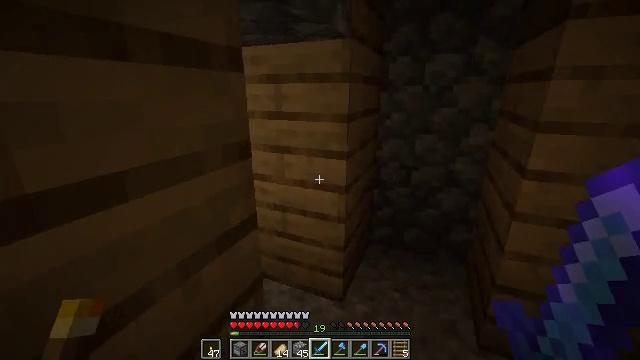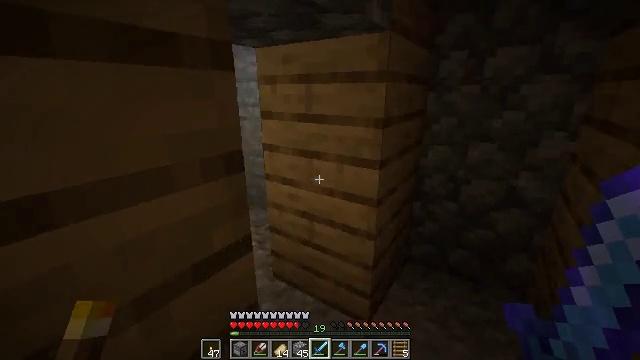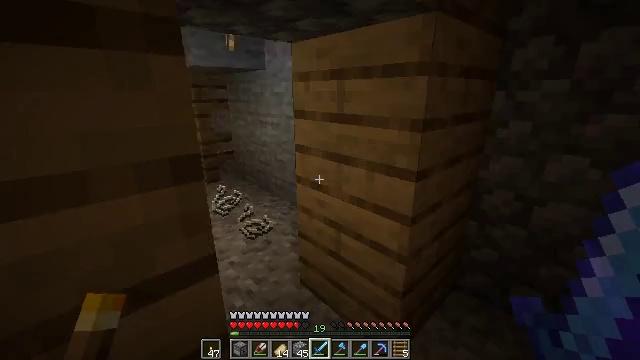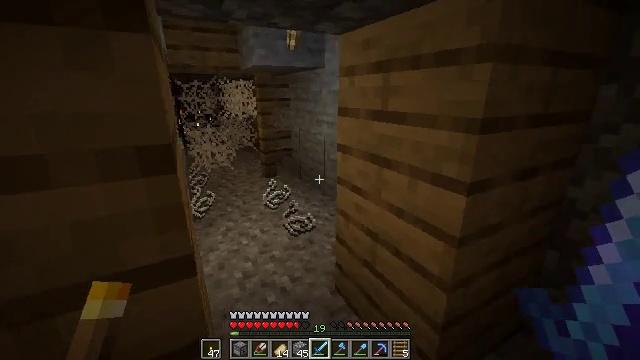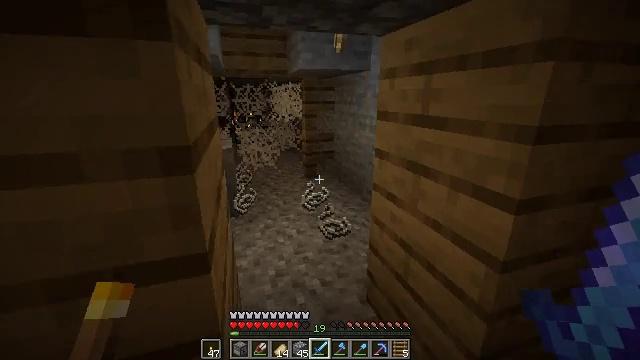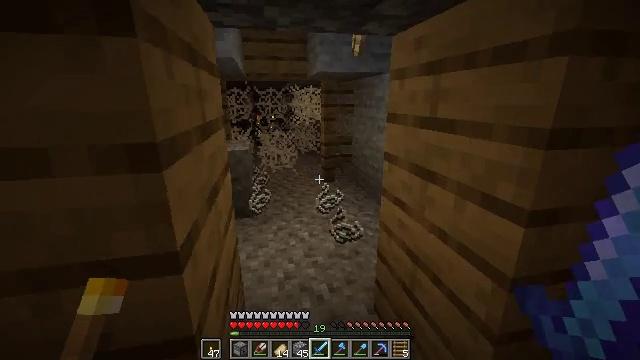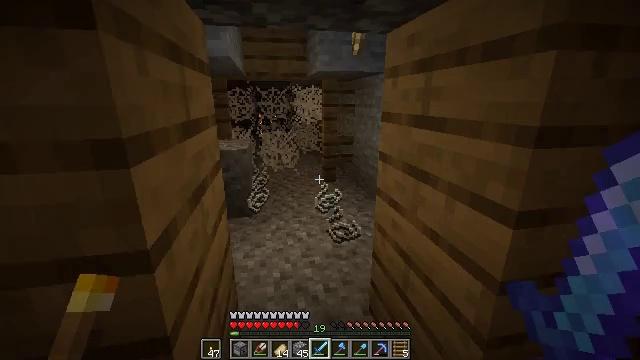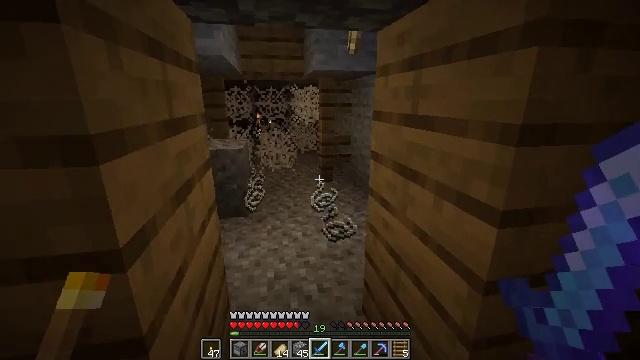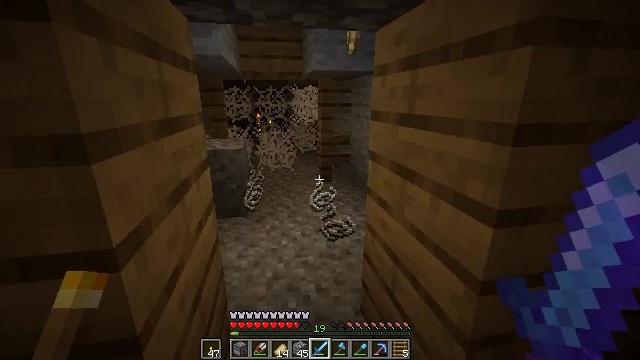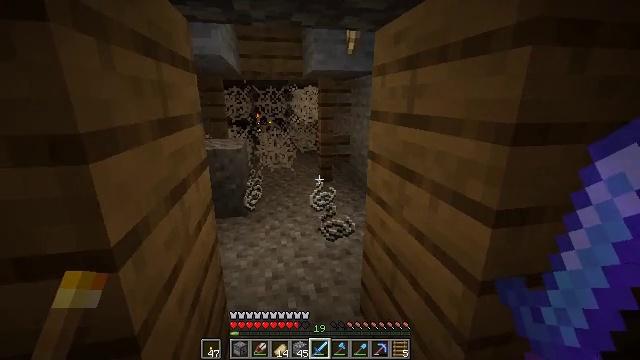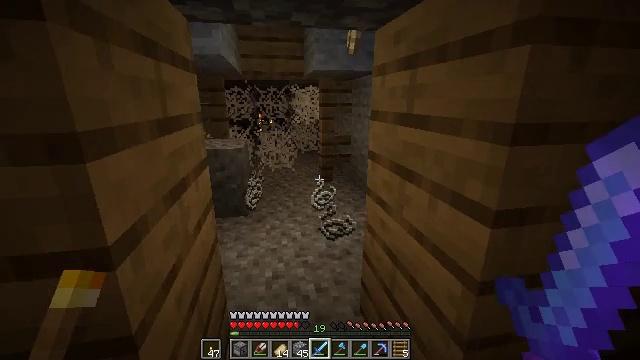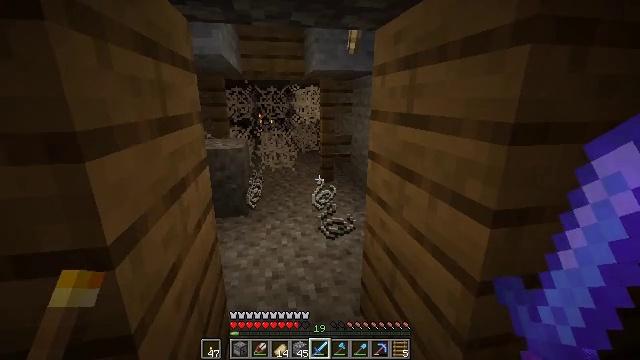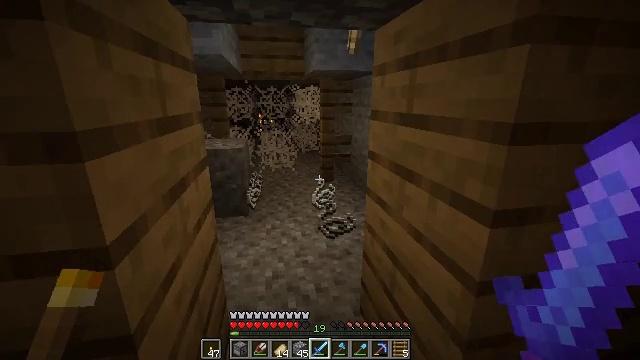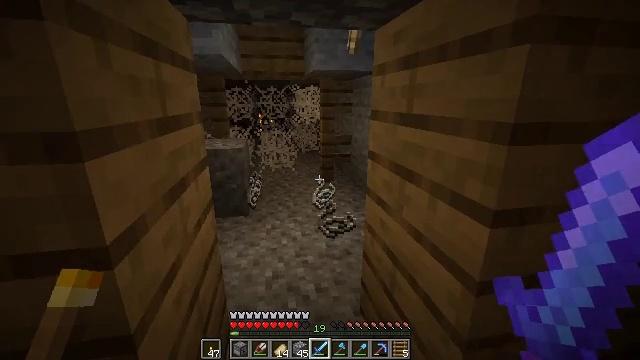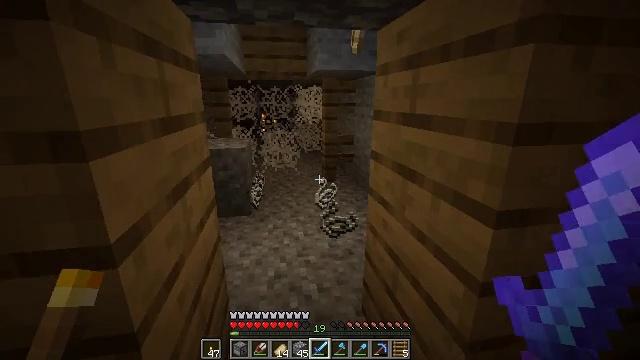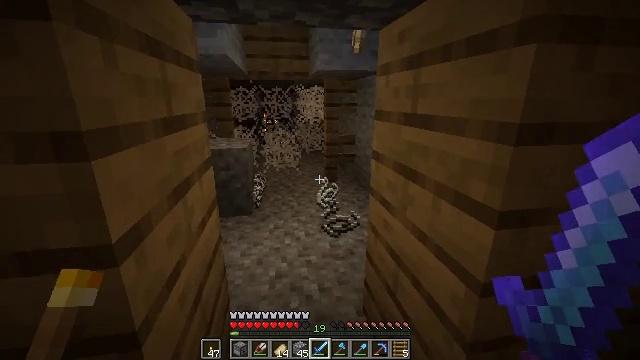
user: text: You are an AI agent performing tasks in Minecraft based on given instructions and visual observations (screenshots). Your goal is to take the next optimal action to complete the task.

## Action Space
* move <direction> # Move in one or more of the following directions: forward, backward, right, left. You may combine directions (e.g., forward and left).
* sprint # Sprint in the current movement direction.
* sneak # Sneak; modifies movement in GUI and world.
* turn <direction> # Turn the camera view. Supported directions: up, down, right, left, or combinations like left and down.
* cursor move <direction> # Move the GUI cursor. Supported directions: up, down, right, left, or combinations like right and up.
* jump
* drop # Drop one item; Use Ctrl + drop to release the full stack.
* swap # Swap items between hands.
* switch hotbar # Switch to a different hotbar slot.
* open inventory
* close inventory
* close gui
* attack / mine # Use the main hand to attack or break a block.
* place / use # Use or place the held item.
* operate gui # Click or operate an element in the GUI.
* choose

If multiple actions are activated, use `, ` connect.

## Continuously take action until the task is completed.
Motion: motion action
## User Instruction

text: Remove the cobweb to avoid getting stuck.
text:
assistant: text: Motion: move forward and move right, turn left
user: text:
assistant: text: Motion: move forward and move right, turn left
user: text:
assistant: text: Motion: move forward and move right, turn left
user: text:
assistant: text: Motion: turn left
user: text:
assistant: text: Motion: turn left
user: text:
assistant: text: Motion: no_op
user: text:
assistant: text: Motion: no_op
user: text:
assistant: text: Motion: no_op
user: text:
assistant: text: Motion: no_op
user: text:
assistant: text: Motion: no_op
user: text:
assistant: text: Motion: no_op
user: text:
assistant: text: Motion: no_op
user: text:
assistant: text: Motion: no_op
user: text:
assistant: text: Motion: no_op
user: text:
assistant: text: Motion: no_op
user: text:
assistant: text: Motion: turn left
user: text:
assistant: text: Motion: turn left
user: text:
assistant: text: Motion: move forward, turn left
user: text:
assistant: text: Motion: move forward, turn left
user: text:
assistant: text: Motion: move forward
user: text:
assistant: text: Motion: move forward
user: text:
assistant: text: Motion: move forward
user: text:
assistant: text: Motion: move forward
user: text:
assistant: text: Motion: move forward
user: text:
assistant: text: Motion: move forward and move right, turn left
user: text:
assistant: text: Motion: move forward and move right, turn left
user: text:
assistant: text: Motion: move forward, turn left
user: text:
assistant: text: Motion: move forward, turn left
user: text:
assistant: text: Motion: move forward, turn left
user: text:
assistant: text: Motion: move forward